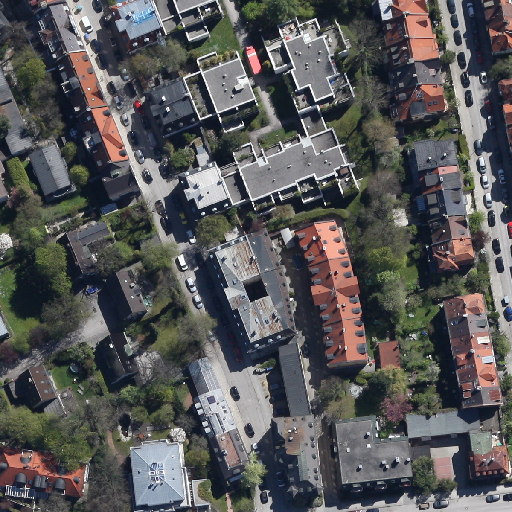
Referring expression: vehicle driving on the road